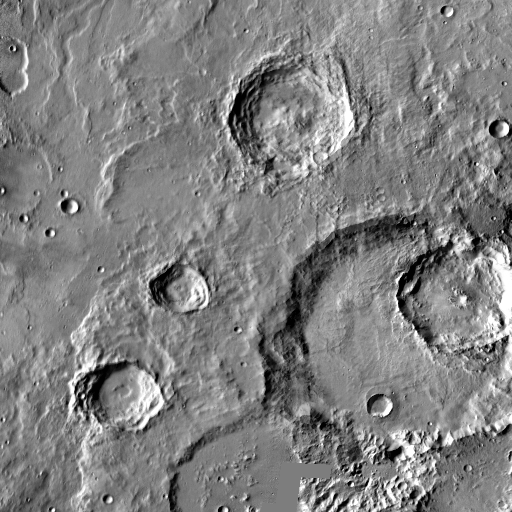
Crater classes present: Background, Other, Layered, Buried, Secondary